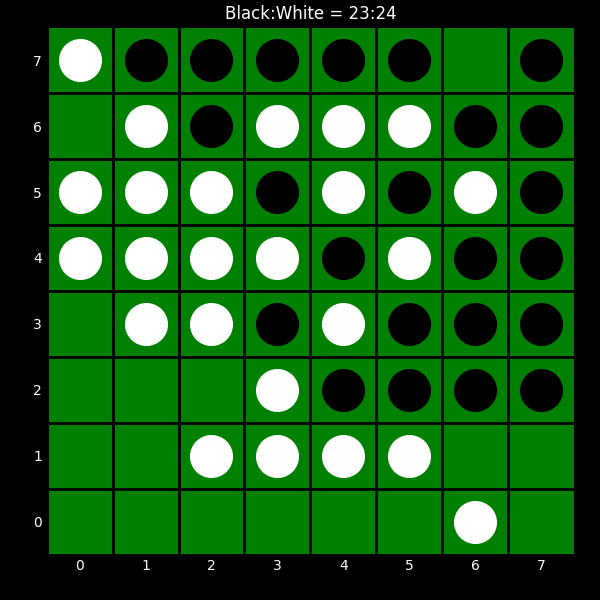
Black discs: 23
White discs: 24